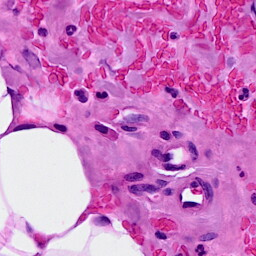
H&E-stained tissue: Breast